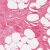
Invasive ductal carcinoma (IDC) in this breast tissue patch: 0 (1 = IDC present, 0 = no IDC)